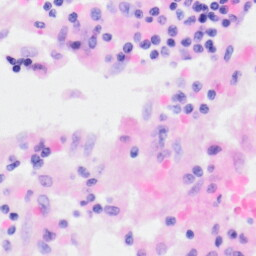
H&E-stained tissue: Kidney